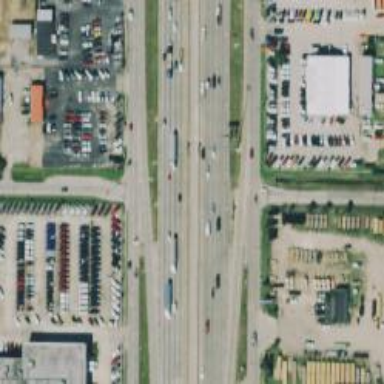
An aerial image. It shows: Secondary road with frontage road.